Interaction volume radius: 5 \u00c5
Interaction volume height: 40 \u00c5
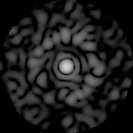
Disorder parameter: 0.8429